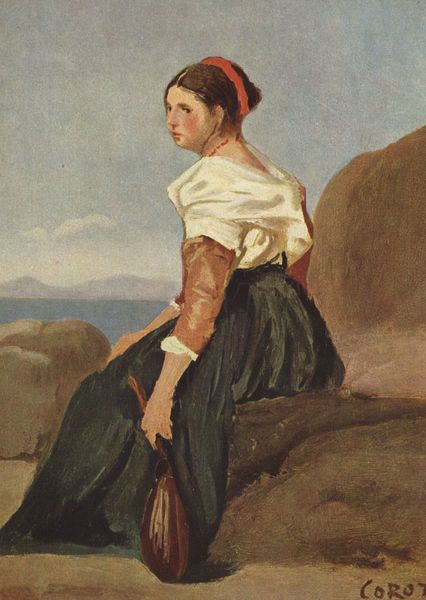
Titel: Frau mit Mandoline
Künstler: Jean Baptiste Camille Corot
Standort: Paris
Institution: (Privatsammlung)
Schlagwörter: berg, blau, felsen, gemälde, hand, himmel, kopf, meer, umhang, wasser, weiß, wolken, fluss, grün, landschaft, mädchen, ocker, see, sitzen, ausschnitt, braun, frankreich, frau, frisur, haar, hintergrund, kleid, orange, profil, rücken, schwarz, ausblick, blick, dame, rot, schal, tuch, wolke, beige, rock, hemd, arm, augen, band, bluse, falten, gesicht, kleidung, stein, steine, ärmel, bildnis, instrument, portrait, porträt, signatur, öl, horizont, hügel, pastos, insel, sitzend, gitarre, musik, haarreif, mittelscheitel, rosa, rouge, scheitel, sack, henkel, taille, küste, magd, strand, backen, berge, fels, gebirge, kette, dunkelgrün, haarband, besen, perlenkette, dekolleté, make up, abgewandt, expressionistisch, beutel, tasche, geige, himme, armreif, handtasche, felse, reif, verblauung, laute, mandoline, leier, sitzportrait, sitzporträt, corot, inseln, hnd, meerblick, ocer, fraz, korallen, tuuch, horziont, ot, expressionisticsh, fast en face